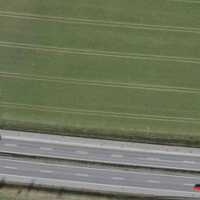
EUNIS habitat code: 57
Species observed at this site:
Buteo buteo